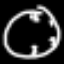
Label: clock